Question: I am using Chrome on OS X, and when I do a plain vanilla Bootstrap test it doesn't work.
I use the regular v2.3.2 files <URL>, and I re-created a vanilla test.
This is how my 'index.html' looks:
'''
<!DOCTYPE html>
<html lang="en">
<head>
<meta charset="utf-8" />
<title>Test</title>
<meta name="viewport" content="width=device-width, initial-scale=1.0" />
<meta name="description" content="" />
<meta name="author" content="" />
<link href="css/bootstrap.css" rel="stylesheet" />
<link href="css/bootstrap-responsive.css" rel="stylesheet" />
<script src="js/jquery-1.7.2.min.js"></script>
<script src="js/bootstrap.js"></script>
<script>
$('.dropdown-toggle').dropdown()
</script>
<!--[if lt IE 9]>
<script src="http://html5shim.googlecode.com/svn/trunk/html5.js"></script>
<![endif]-->
</head>
<body>
<h2>Hello</h2>
<p>There should be a dropdown right below this paragraph.</p>
<div class="row">
<div class="span12">
<ul class="dropdown-menu" role="menu" aria-labelledby="dropdownMenu">
<li><a tabindex="-1" href="#">Action</a></li>
<li><a tabindex="-1" href="#">Another action</a></li>
<li><a tabindex="-1" href="#">Something else here</a></li>
<li class="divider"></li>
<li><a tabindex="-1" href="#">Separated link</a></li>
</ul>
</div>
</div>
</body>
</html>
'''
When I do this, this is what I see:

Yet in the source, I see this outputted:
'''
<!DOCTYPE html>
<html lang="en">
<head>
<meta charset="utf-8" />
<title>Test</title>
<meta name="viewport" content="width=device-width, initial-scale=1.0" />
<meta name="description" content="" />
<meta name="author" content="" />
<link href="css/bootstrap.css" rel="stylesheet" />
<link href="css/bootstrap-responsive.css" rel="stylesheet" />
<script src="js/jquery-1.7.2.min.js"></script>
<script src="js/bootstrap.js"></script>
<!--[if lt IE 9]>
<script src="http://html5shim.googlecode.com/svn/trunk/html5.js"></script>
<![endif]-->
</head>
<body>
<h2>Hello</h2>
<p>There should be a dropdown right below this paragraph.</p>
<div class="row">
<div class="span12">
<ul class="dropdown-menu" role="menu" aria-labelledby="dropdownMenu">
<li><a tabindex="-1" href="#">Action</a></li>
<li><a tabindex="-1" href="#">Another action</a></li>
<li><a tabindex="-1" href="#">Something else here</a></li>
<li class="divider"></li>
<li><a tabindex="-1" href="#">Separated link</a></li>
</ul>
</div>
</div>
</body>
</html>
'''
Why does this not work?
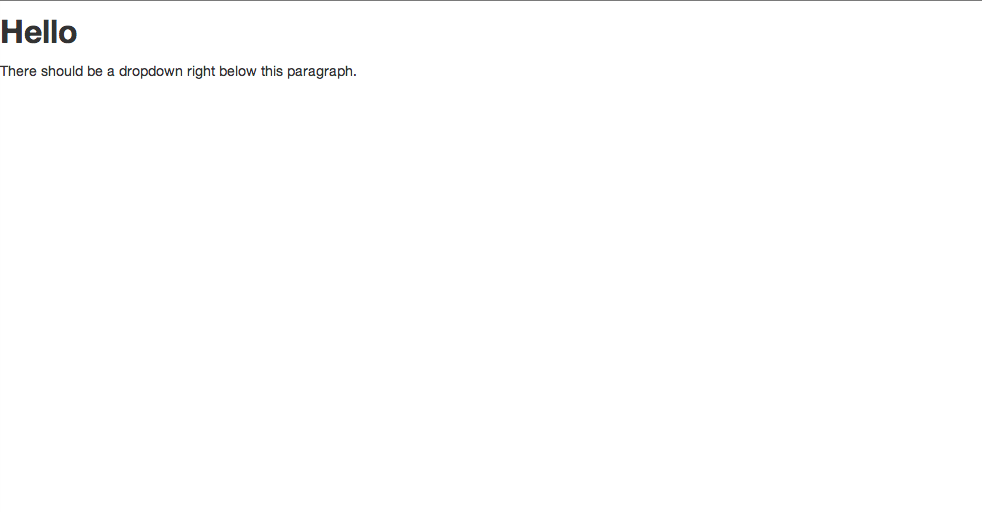
Answer: In addition to including the dropdown trigger before the unordered list ('the <a>') you've also forgotten to wrap your menu with an element that has the '.dropdown' class, e.g.
'''
<div class="row">
<div class="span12">
<div class="dropdown">
<a class="dropdown-toggle" data-toggle="dropdown" href="#">Dropdown trigger</a>
<ul class="dropdown-menu" role="menu" aria-labelledby="dropdownMenu">
<li><a tabindex="-1" href="#">Action</a></li>
<li><a tabindex="-1" href="#">Another action</a></li>
<li><a tabindex="-1" href="#">Something else here</a></li>
<li class="divider"></li>
<li><a tabindex="-1" href="#">Separated link</a></li>
</ul>
</div>
</div>
</div>
'''
Example: <URL>